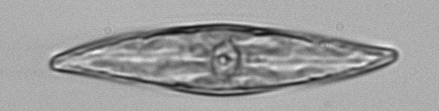
Label: Pleurosigma